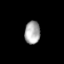
Tissue: skin
Cell type: Fibroblasts
Senescence score: 0.7091
Nuclear area (px): 350
Mean DAPI intensity: 166.937